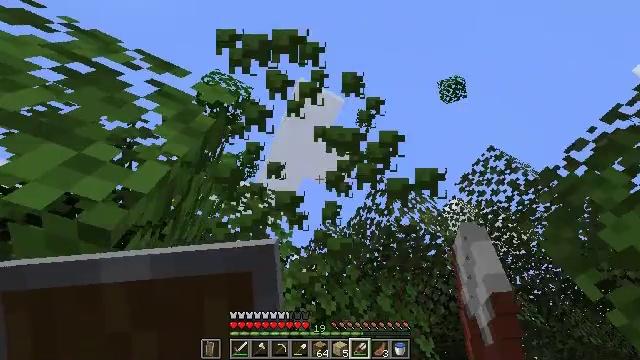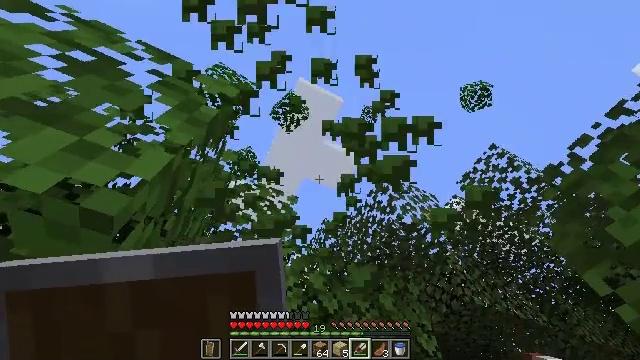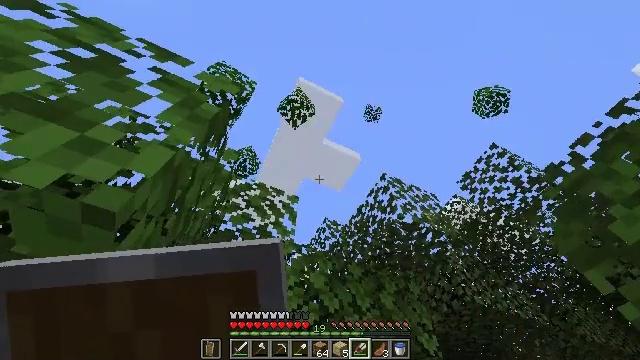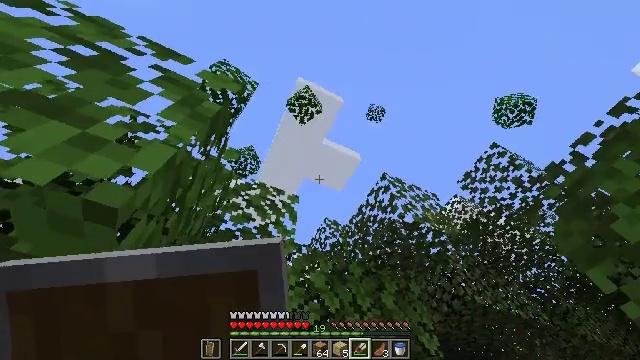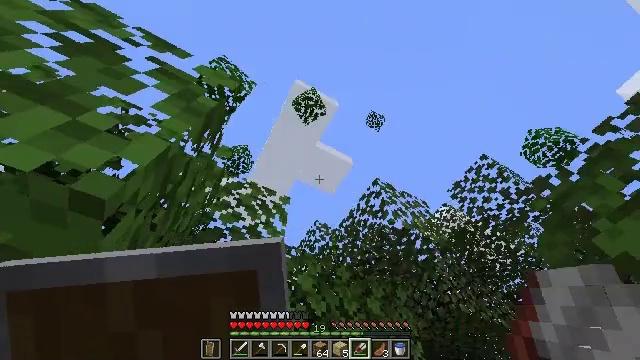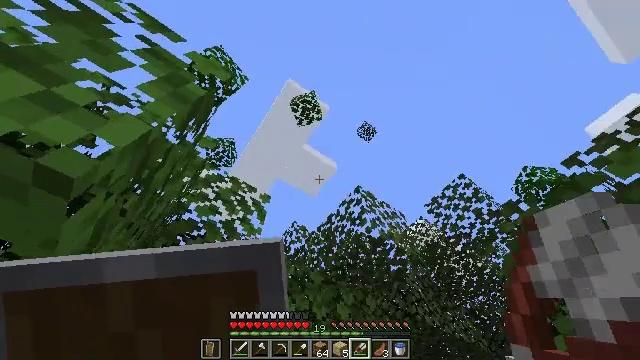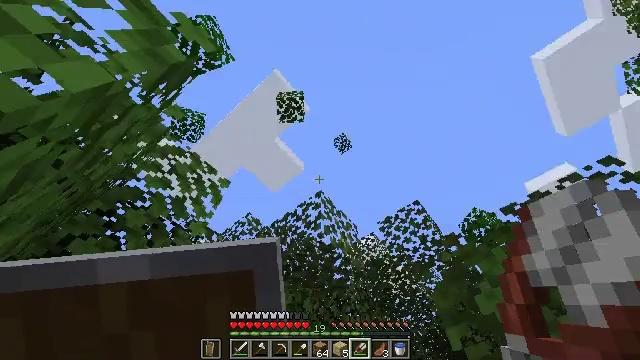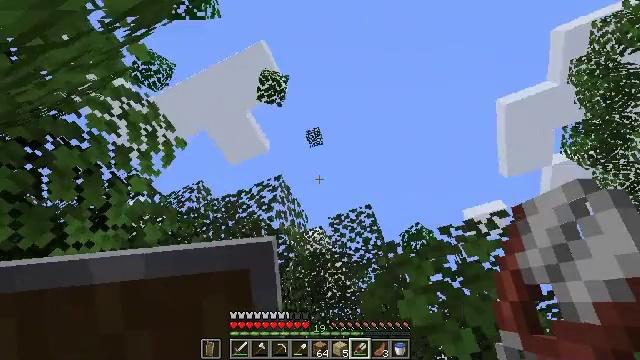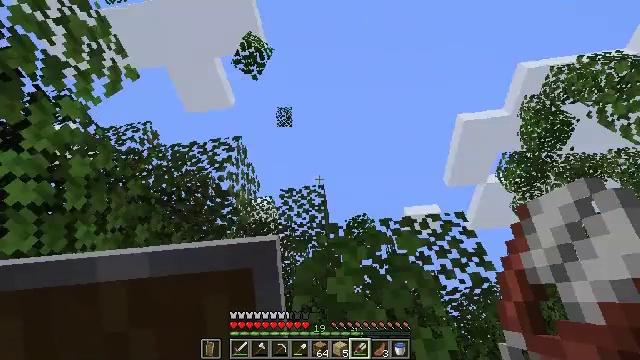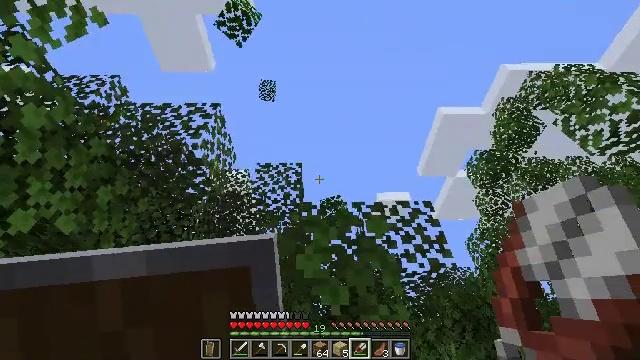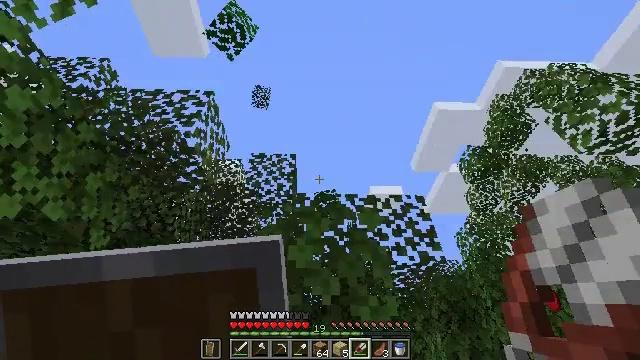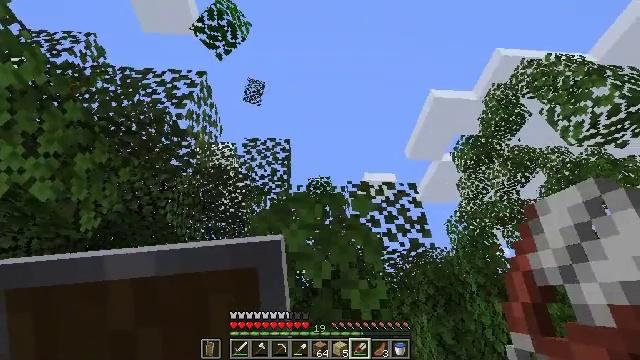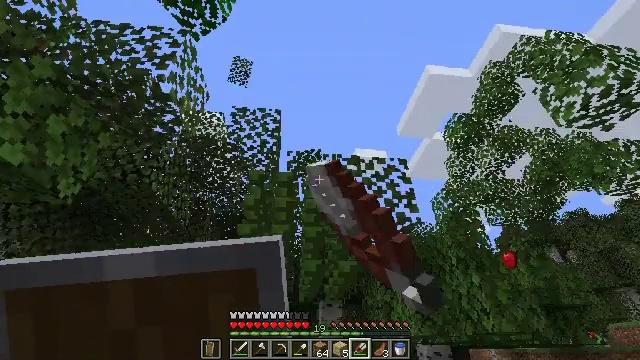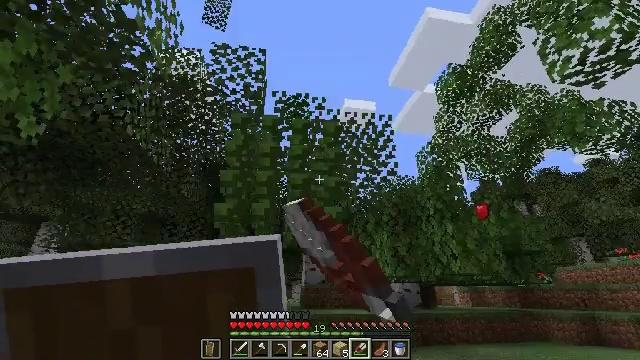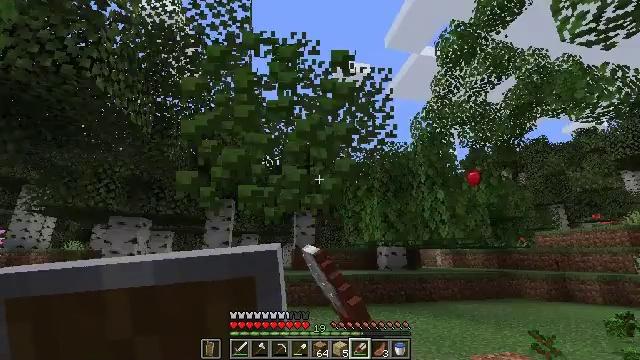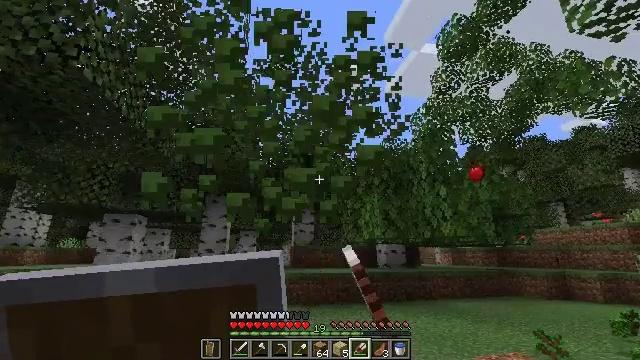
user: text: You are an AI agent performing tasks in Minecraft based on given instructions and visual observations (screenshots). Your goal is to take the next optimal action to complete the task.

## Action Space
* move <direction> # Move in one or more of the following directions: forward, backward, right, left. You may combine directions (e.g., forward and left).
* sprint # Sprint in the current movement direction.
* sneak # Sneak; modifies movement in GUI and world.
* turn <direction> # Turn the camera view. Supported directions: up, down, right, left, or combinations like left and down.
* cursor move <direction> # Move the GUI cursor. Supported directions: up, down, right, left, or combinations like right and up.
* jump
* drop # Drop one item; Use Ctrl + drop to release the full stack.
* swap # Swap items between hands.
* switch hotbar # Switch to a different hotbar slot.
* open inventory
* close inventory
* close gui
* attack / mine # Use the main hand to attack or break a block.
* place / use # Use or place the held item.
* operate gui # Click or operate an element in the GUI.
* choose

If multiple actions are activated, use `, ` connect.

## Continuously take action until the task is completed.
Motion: motion action
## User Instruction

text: Collect some oak leaves.
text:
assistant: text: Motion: attack / mine
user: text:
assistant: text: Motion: attack / mine
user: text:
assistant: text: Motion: attack / mine
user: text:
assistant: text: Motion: turn right, attack / mine
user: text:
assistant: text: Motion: turn right, attack / mine
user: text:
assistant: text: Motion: turn right, attack / mine
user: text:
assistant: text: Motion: turn right and down, attack / mine
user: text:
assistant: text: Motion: turn right and down, attack / mine
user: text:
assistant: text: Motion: turn right and down, attack / mine
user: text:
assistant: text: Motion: turn right and down, attack / mine
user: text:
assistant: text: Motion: turn right and down, attack / mine
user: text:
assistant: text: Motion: move forward, turn right and down, attack / mine
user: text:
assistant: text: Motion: move forward, turn right and down, attack / mine
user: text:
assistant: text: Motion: move forward, turn right and down, attack / mine
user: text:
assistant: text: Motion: attack / mine
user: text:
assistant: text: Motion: attack / mine
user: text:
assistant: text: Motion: attack / mine